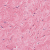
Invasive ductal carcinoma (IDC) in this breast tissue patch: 0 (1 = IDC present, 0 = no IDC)